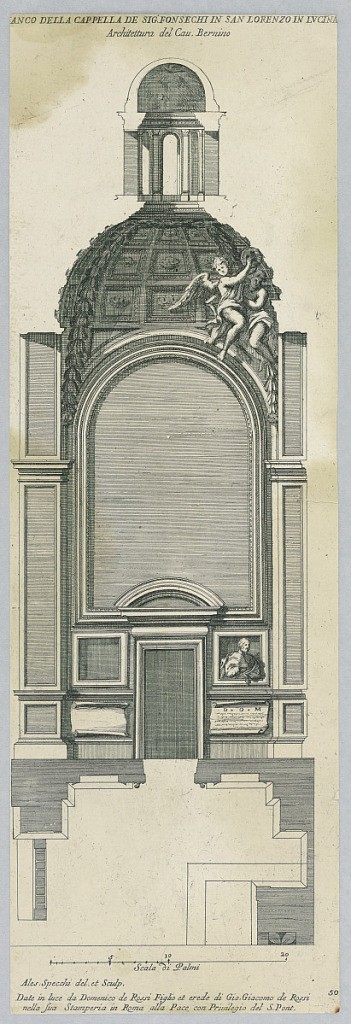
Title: Elevation of the Fonsechi Chapel in San Lorenzo
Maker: Alessandro Specchi, Italian, 1668 - 1792
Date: ca. 1660
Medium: Engraving, brush and wash on paper
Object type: Print
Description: Elevation of the Fonsechi Chapel in San Lorenzo.